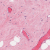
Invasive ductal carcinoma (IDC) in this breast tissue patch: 1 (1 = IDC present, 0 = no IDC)